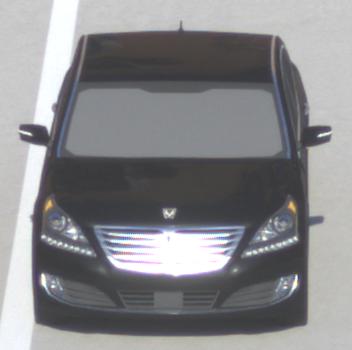
Make: Hyundai
Model: Equus
Detailed model: Gen. 2 VI
Model produced from: 2009
Model produced until: 2016
Doors: 4
Color: black
Road condition: dry road
Daytime: morning or afternoon
Contrast: high contrast